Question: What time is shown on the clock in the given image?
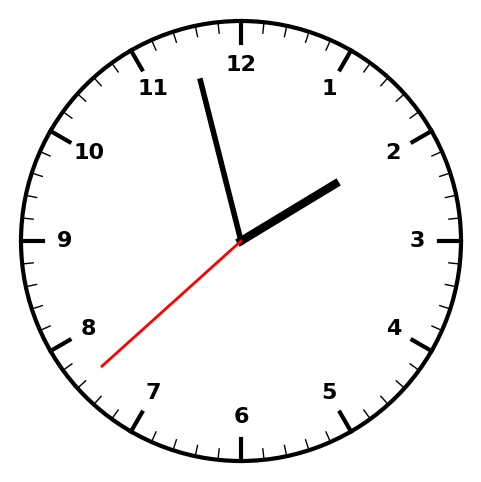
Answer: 01:57:38